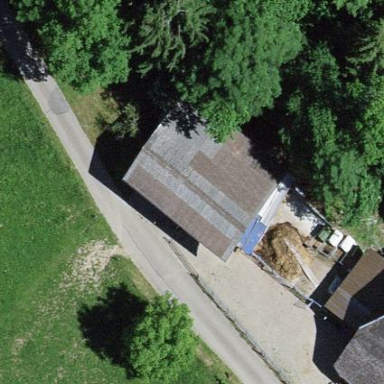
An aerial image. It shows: Shed.